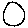
Label: circle